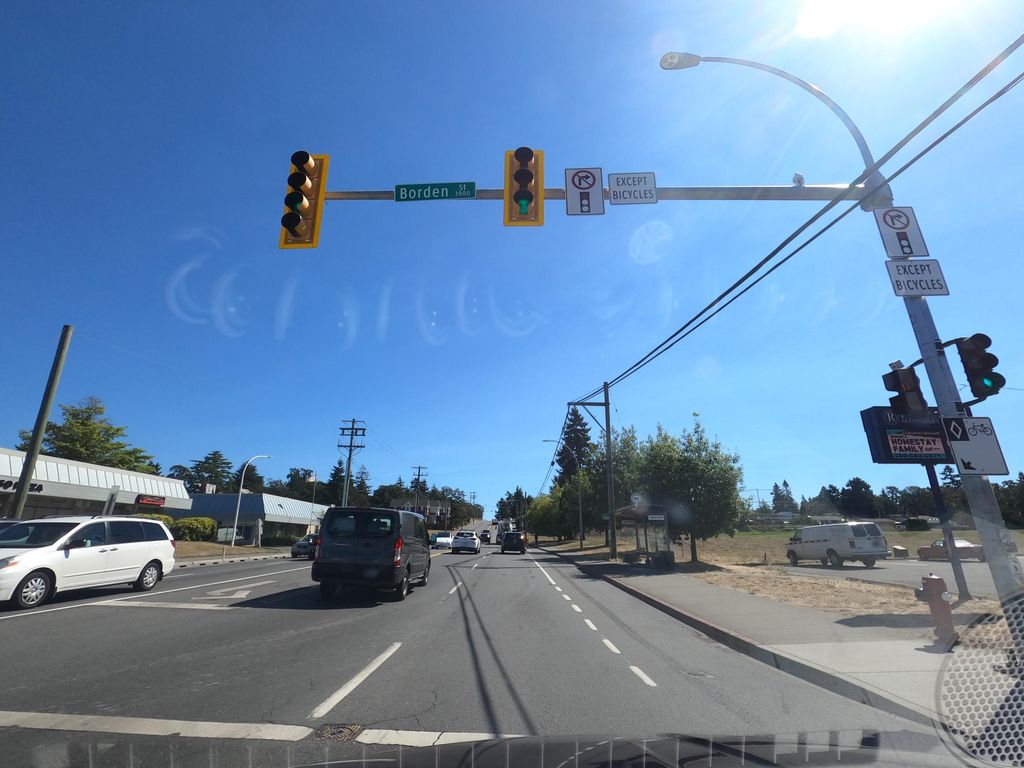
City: victoria